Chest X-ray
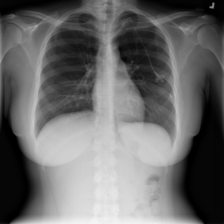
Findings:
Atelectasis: negative
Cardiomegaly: negative
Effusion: negative
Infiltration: negative
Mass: negative
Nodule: negative
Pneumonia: negative
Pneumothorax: negative
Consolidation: negative
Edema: negative
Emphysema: negative
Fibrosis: negative
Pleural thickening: negative
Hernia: negative